Question: In start I want say, I am beginner in C# so be patient :)
I have array of bytes. One item represent page of pdf file. I need now merge this arrays to one. I hope this new array will show two pages one above other. In this case:
Page1 (from Items[0])
Page2 (from Items[1.])
Its good idea? I need this to attach pdf as images to reporting services wihtout using Database.
---

Here is my code:
'''
System.Collections.ArrayList items = new System.Collections.ArrayList();
System.IO.FileStream fs = new System.IO.FileStream("C://1.pdf", System.IO.FileMode.Open, System.IO.FileAccess.Read);
byte[] pdf = new byte[fs.Length];
fs.Read(pdf, 0, (int)fs.Length);
PDFParser.Parse parser = new PDFParser.Parse();
System.Collections.Generic.List<System.Drawing.Image> images = parser.Split(pdf);
object dataByte = null;
for (int i = 0; i < images.Count; i++)
{
System.IO.MemoryStream ms = new System.IO.MemoryStream();
images[i].Save(ms, System.Drawing.Imaging.ImageFormat.Png);
items.Add(ms.ToArray());
}
'''
and method from PDFParser.dll:
'''
public class Parse
{
public List Split(byte[] document)
{
System.IO.MemoryStream ms = new System.IO.MemoryStream(document);
Document pdfDoc = new Document(new BinaryReader(ms));
Page page = null;
List returnVal = new List();
float resolution = 100;
float scale = resolution / 72f;
int bmpW = (int) (scale * pdfDoc.Pages[0].Width);
int bmpH = (int) (scale * pdfDoc.Pages[0].Height);
for (int i = 0; i < pdfDoc.Pages.Count; i++)
{
page = pdfDoc.Pages[i];
using (Bitmap bitmap = new Bitmap(bmpW, bmpH))
{
Graphics graphics = Graphics.FromImage(bitmap);
graphics.ScaleTransform(scale, scale);
graphics.SmoothingMode = System.Drawing.Drawing2D.SmoothingMode.AntiAlias;
page.Draw(graphics);
returnVal.Add((Image)bitmap.Clone());
}
}
return returnVal;
}
}
'''
<URL>
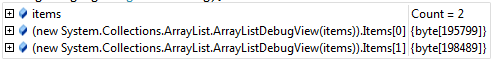
Answer: I'm afraid this just isn't going to work! The array of bytes that you see is a serialized form of the PDF object that represents each PDF page. Merging these two together will result in an array of bytes which cannot be de-serialized into a valid PDF document object.
To achieve what you require, deserialize each byte array into a suitable PDF representation, than use a suitable API to merge the documents together.